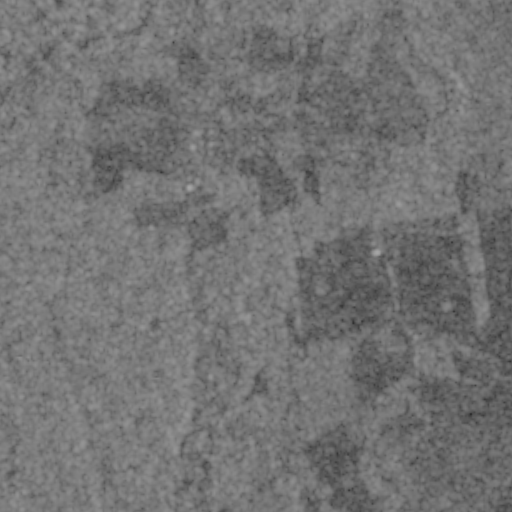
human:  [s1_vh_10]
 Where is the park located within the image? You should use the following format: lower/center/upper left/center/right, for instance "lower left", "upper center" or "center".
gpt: The park is located in the center of the image.
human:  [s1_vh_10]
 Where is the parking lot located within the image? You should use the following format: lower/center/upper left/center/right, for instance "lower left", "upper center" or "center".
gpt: The parking lot is located in the lower center of the image.
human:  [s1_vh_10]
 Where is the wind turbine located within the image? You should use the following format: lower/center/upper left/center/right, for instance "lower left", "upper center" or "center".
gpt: The wind turbine is located in the upper right of the image.
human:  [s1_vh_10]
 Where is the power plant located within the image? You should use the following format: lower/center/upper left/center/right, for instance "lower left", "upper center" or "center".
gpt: There is no power plant in the image.

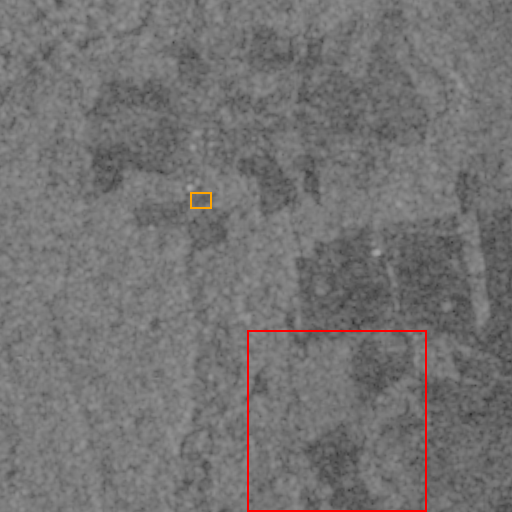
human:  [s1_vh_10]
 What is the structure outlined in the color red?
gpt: The structure outlined in red is a crop field.
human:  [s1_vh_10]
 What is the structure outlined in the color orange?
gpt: The structure outlined in orange is a park.
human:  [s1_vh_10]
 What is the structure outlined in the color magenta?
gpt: There is no magenta outline.